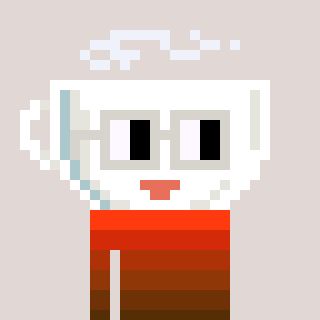
a pixel art character with square light gray glasses, a mug-shaped head and a peachy-colored body on a warm background